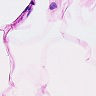
Metastatic tissue present: no